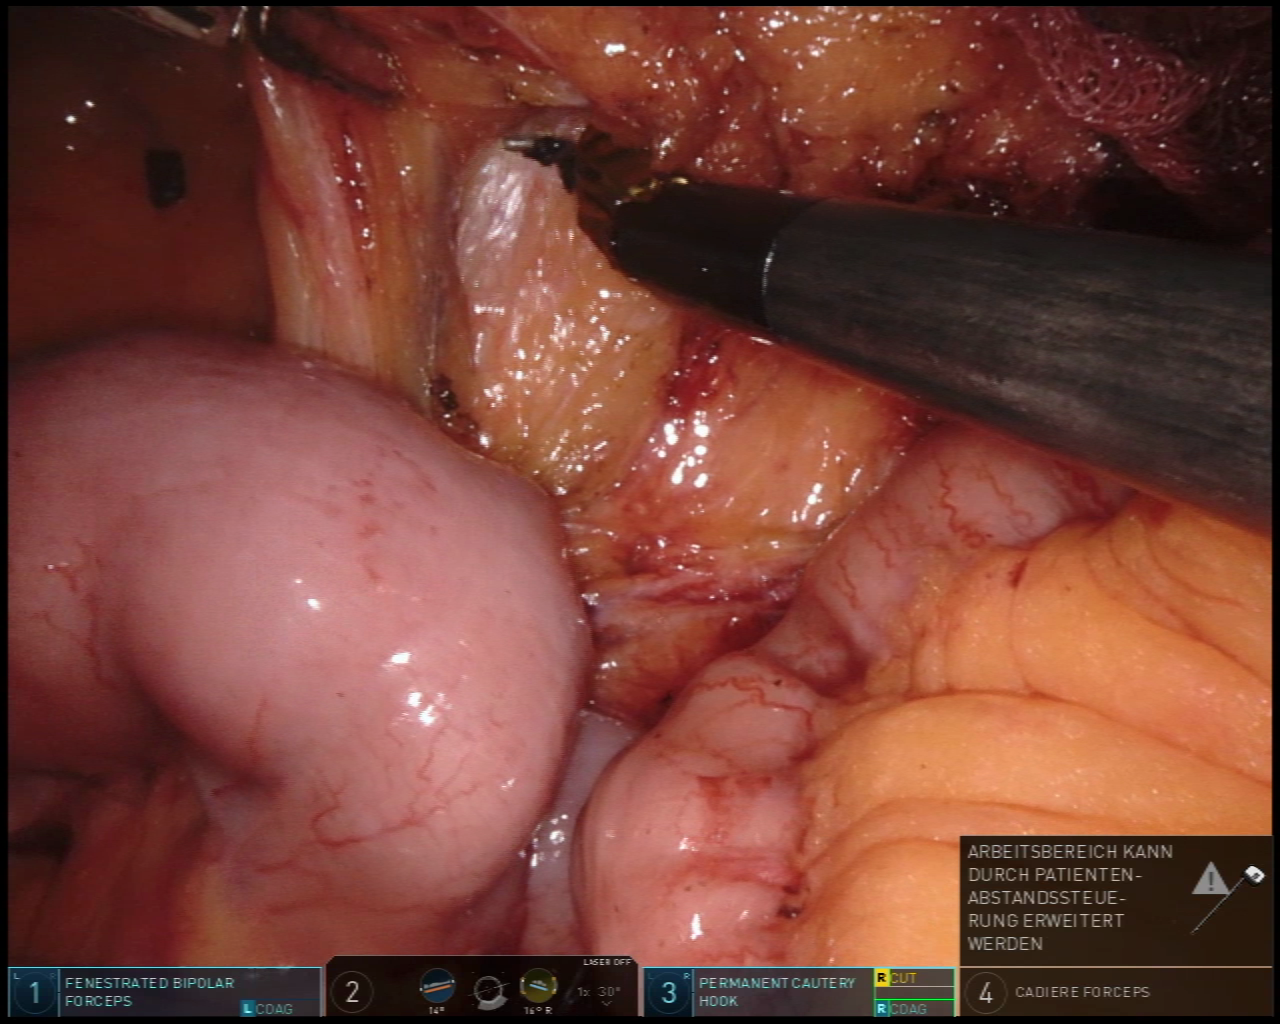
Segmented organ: small_intestine
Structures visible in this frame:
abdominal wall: no
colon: no
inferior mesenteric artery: no
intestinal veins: no
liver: no
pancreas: no
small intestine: yes
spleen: no
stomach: no
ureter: no
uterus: no
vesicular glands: no